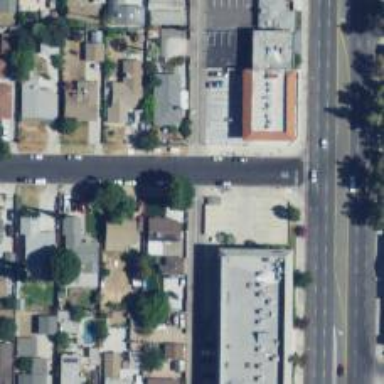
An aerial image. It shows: Alley classified as service road.